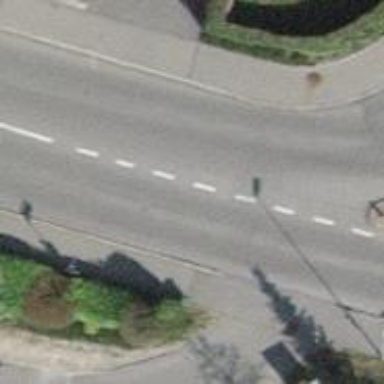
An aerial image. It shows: Bus stop with designated stop position for public transport.